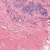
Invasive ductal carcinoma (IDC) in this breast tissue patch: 0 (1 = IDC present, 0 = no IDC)